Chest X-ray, PA view. Patient: 67 years old, sex F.
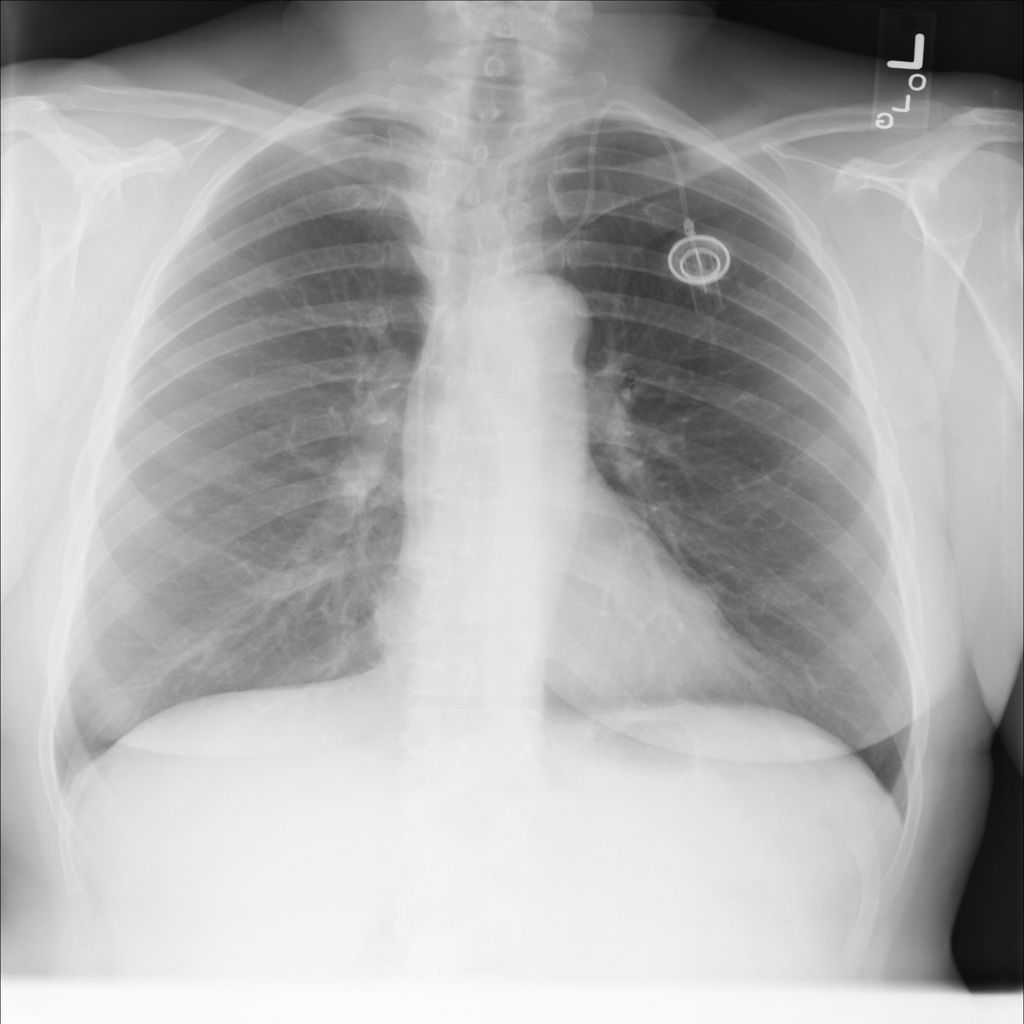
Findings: No Finding